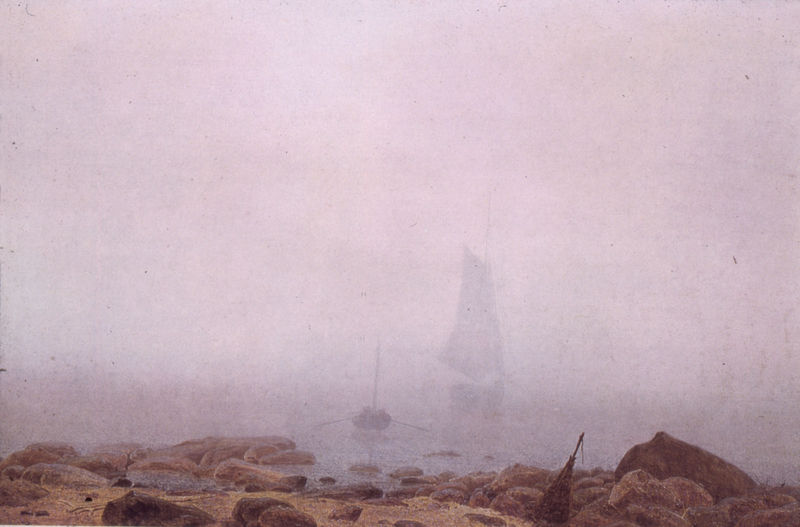
Titel: Meeresstrand im Nebel
Künstler: Caspar David Friedrich
Institution: Wien, Kunsthistorisches Museum
Schlagwörter: felsen, gestein, meer, wasser, sand, ufer, stein, steine, kalt, boot, boote, ruder, küste, schiff, schiffe, segel, segelboot, segelschiffe, strand, mast, segelschiff, dunst, nebel, masten, romantik, erhaben, querformat, deutsch, segelboote, romantisch, caspar david friedrich, boje, san, immer wieder der david friedrich